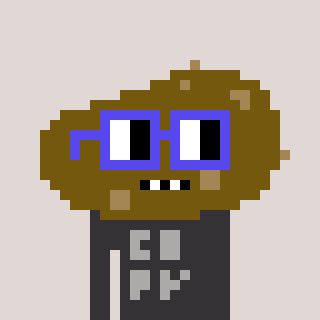
a pixel art character with square blue glasses, a potato-shaped head and a grayscale-colored body on a warm background